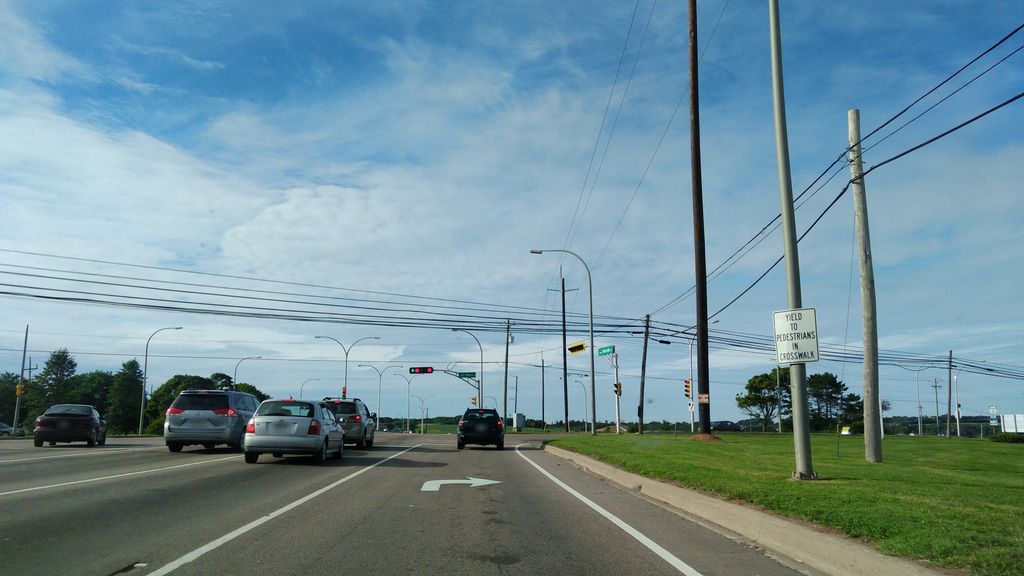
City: charlottetown